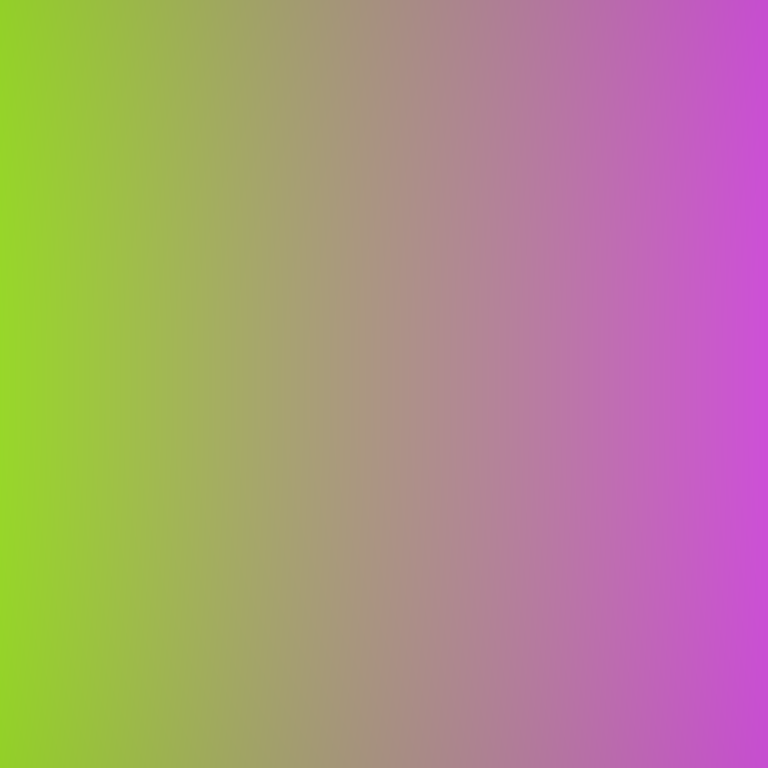
Abstract light effect, smooth gradient from vibrant green to soft purple, calm atmosphere, diffuse glow, no room, no furniture, no objects.